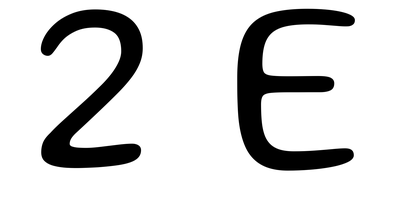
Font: Gluten_Light